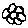
Label: flower